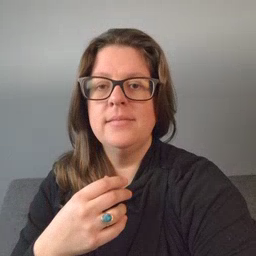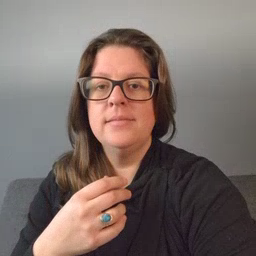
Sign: mad